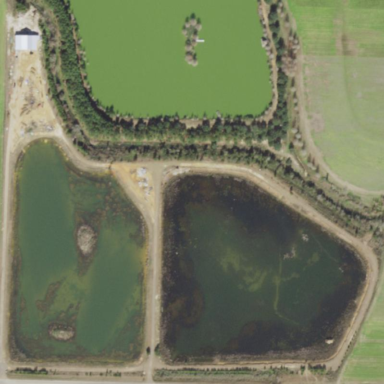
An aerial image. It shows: Area dedicated to aquaculture.